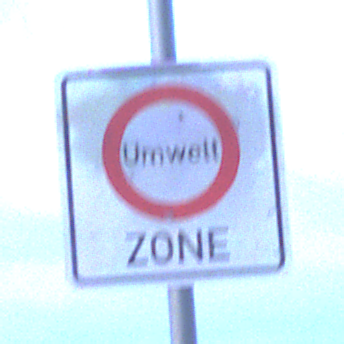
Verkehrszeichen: BeginnUmweltzone
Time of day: Dawn
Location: Outdoor (Urban)
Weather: PartlyCloudy
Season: NotSpecified
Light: Natural